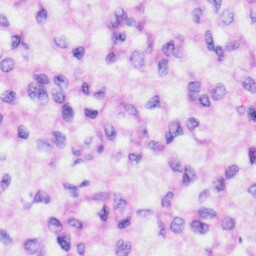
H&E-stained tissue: Liver